Question: I created a new Scala project in eclipse then added a package and Scala object ,
So far so good ...
i want to add external library so i added a folder with files,and another file in the root project.
in the terminal i compiled successfully the project with the sbt 'compile' task.
the is that after sbt 'eclipse' command the eclipse project changed from Scala project to something else.... all the packages changed to simple folders and the Scala project is ruined
- - -
you can see in the image
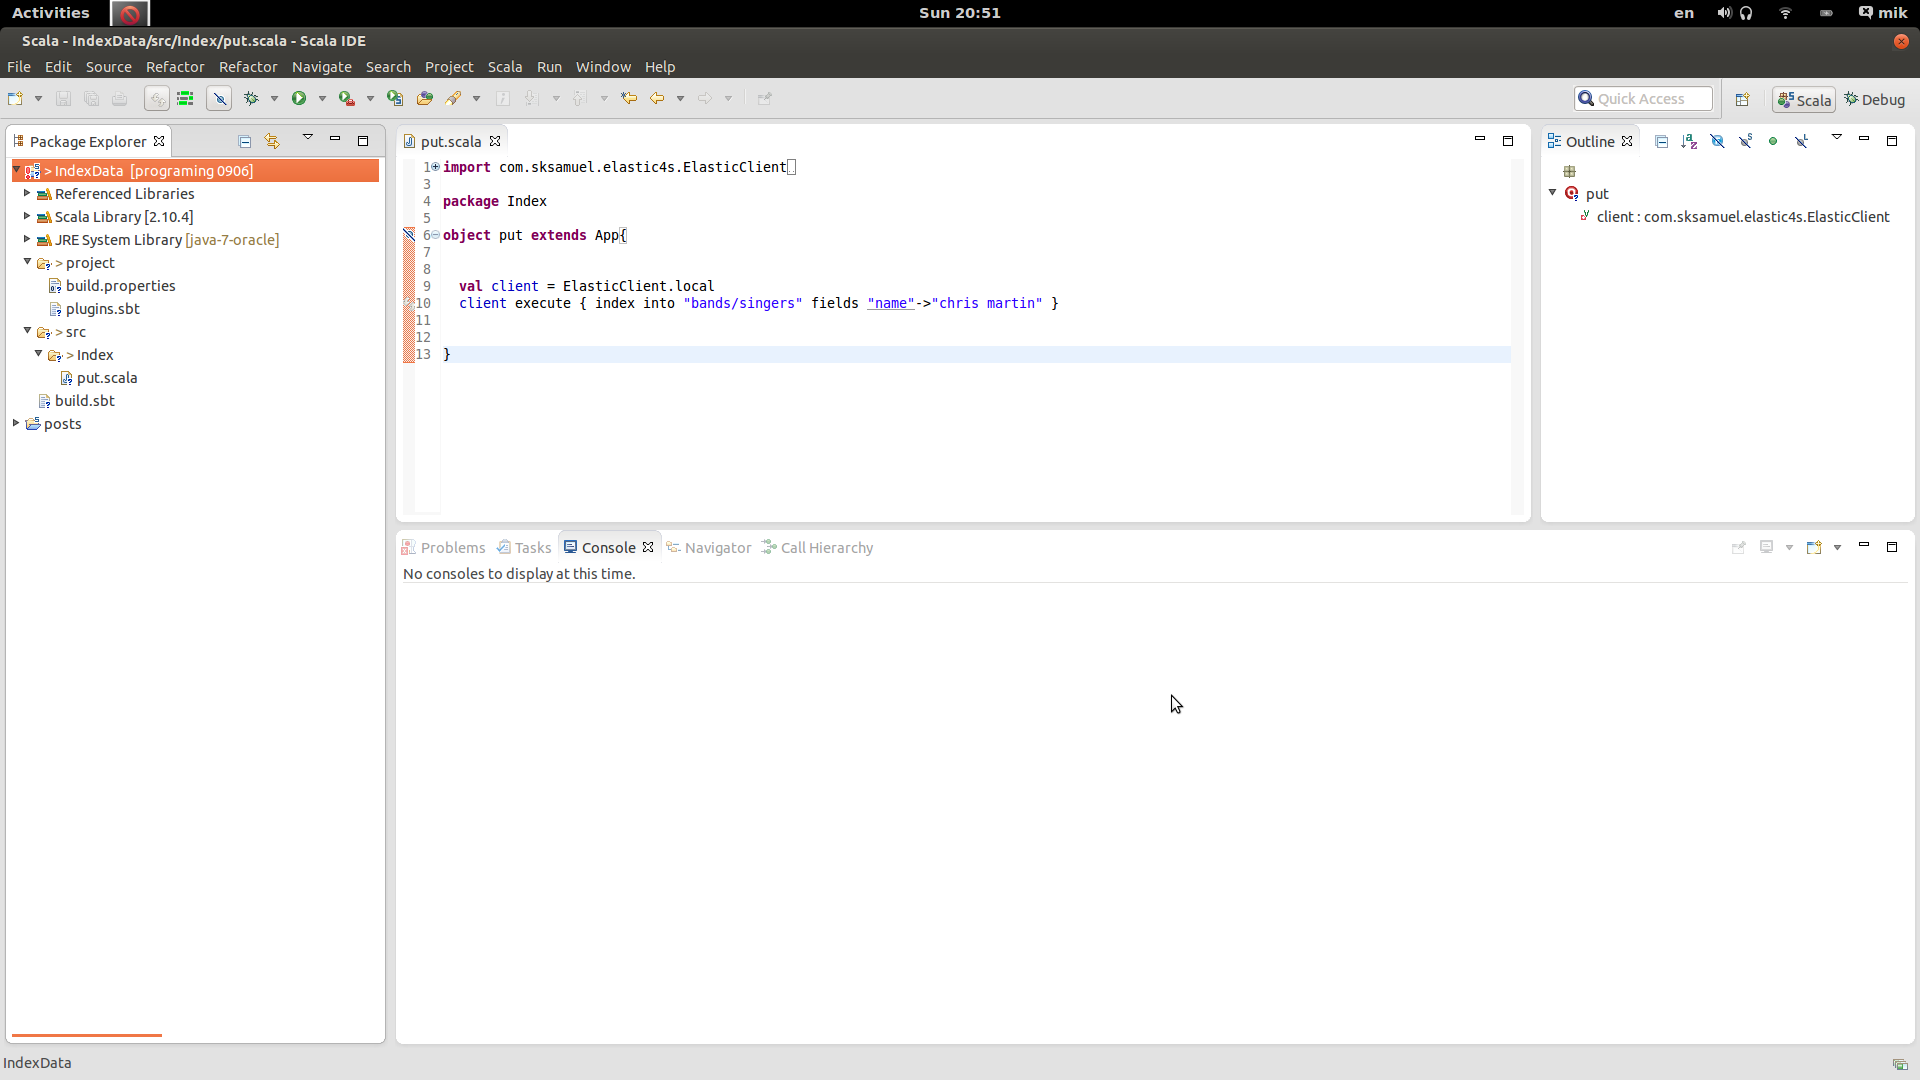
Answer: Where did you get the 'eclipse' command from? I'm guessing you're using <URL>.
> I created a new Scala project in eclipse then added a package and Scala object , So far so good ...
If I understand correctly, this is exactly the opposite of what the plugin is intended to do. I think you're suppose to create a plain sbt project, and then let the plugin generate the Eclipse project.